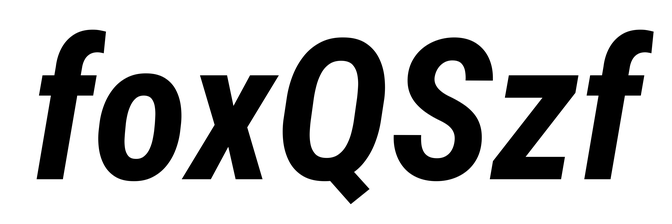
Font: Roboto-Italic_Condensed_Bold_Italic